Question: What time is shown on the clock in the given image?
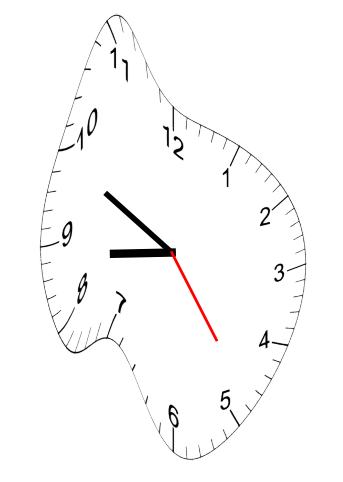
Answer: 08:49:24